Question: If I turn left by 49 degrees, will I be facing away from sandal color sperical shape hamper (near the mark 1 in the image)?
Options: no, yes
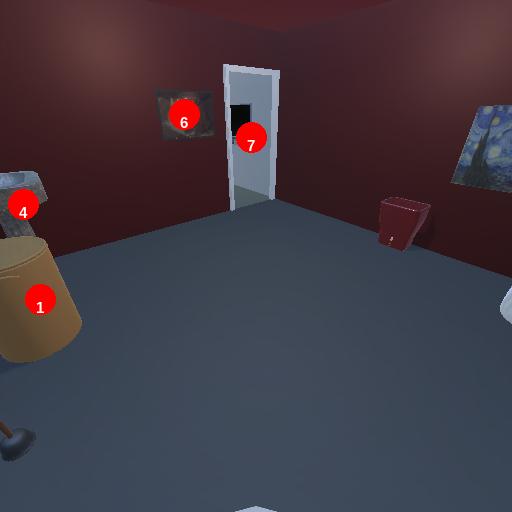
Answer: no